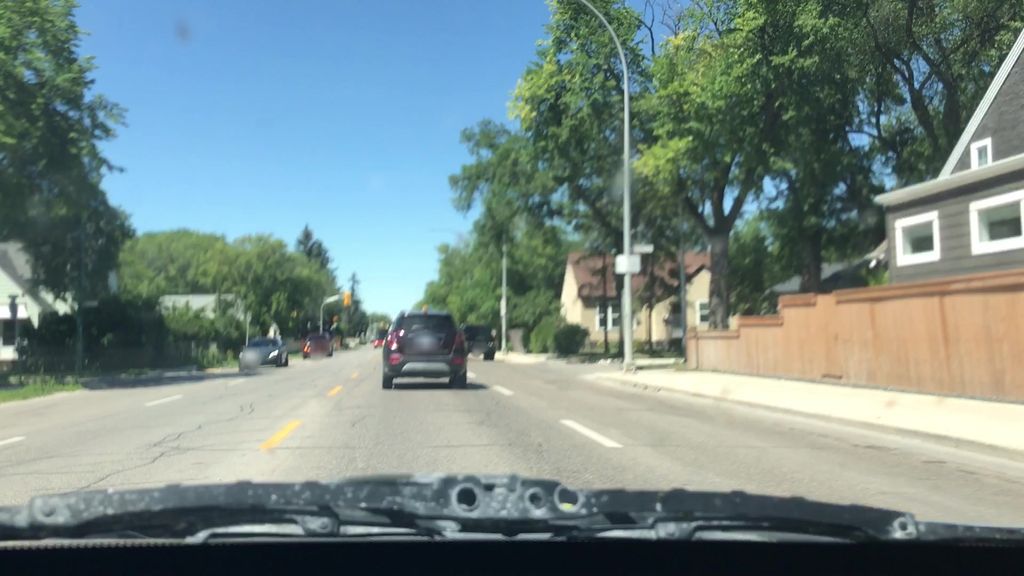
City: winnipeg